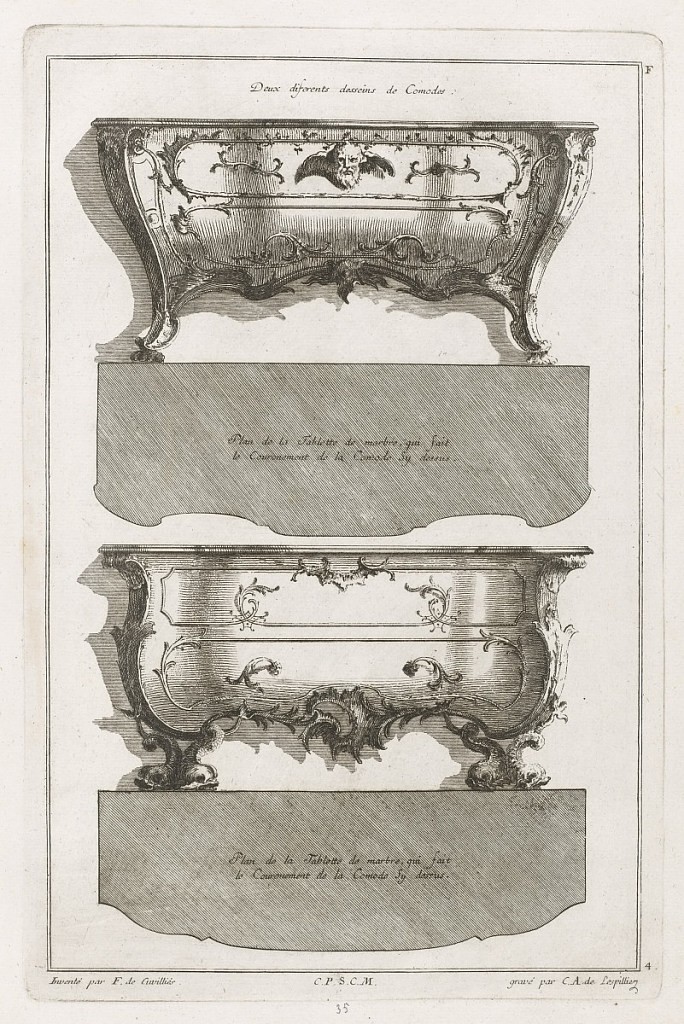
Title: Deux diferents desseins de Comodes
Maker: François de Cuvilliés the Elder, Belgian, 1695 - 1768
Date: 1745
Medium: Etching, engraving on off-white laid paper
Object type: Print
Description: Elevations of designs for two dressers with the plans of the marble dresser tops below. The dressers are decorated with ornament motifs including mascaron, scrolls, vines, rinceaux, claw feet, and dolphins. The plate is signed and numbered.